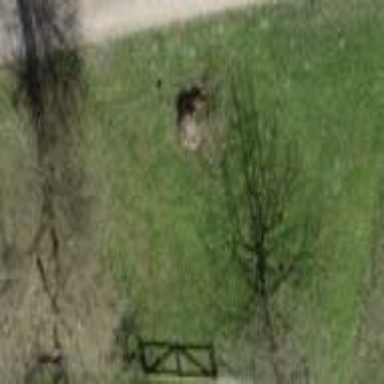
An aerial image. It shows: Dog toilet facility.